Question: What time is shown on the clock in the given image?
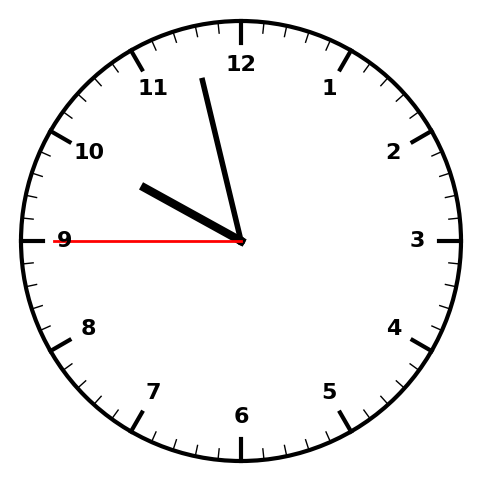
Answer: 09:57:45